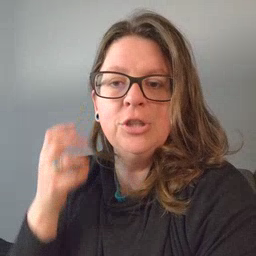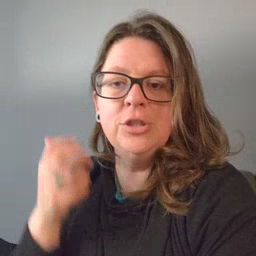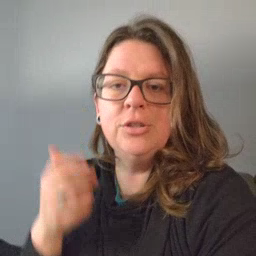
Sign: tiger